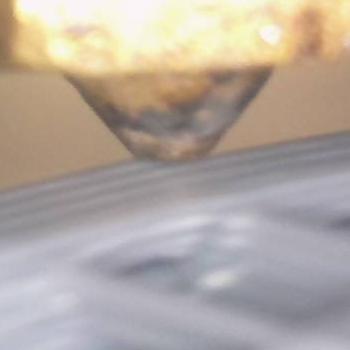
Flow rate: 79%